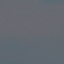
Land use / land cover: SeaLake